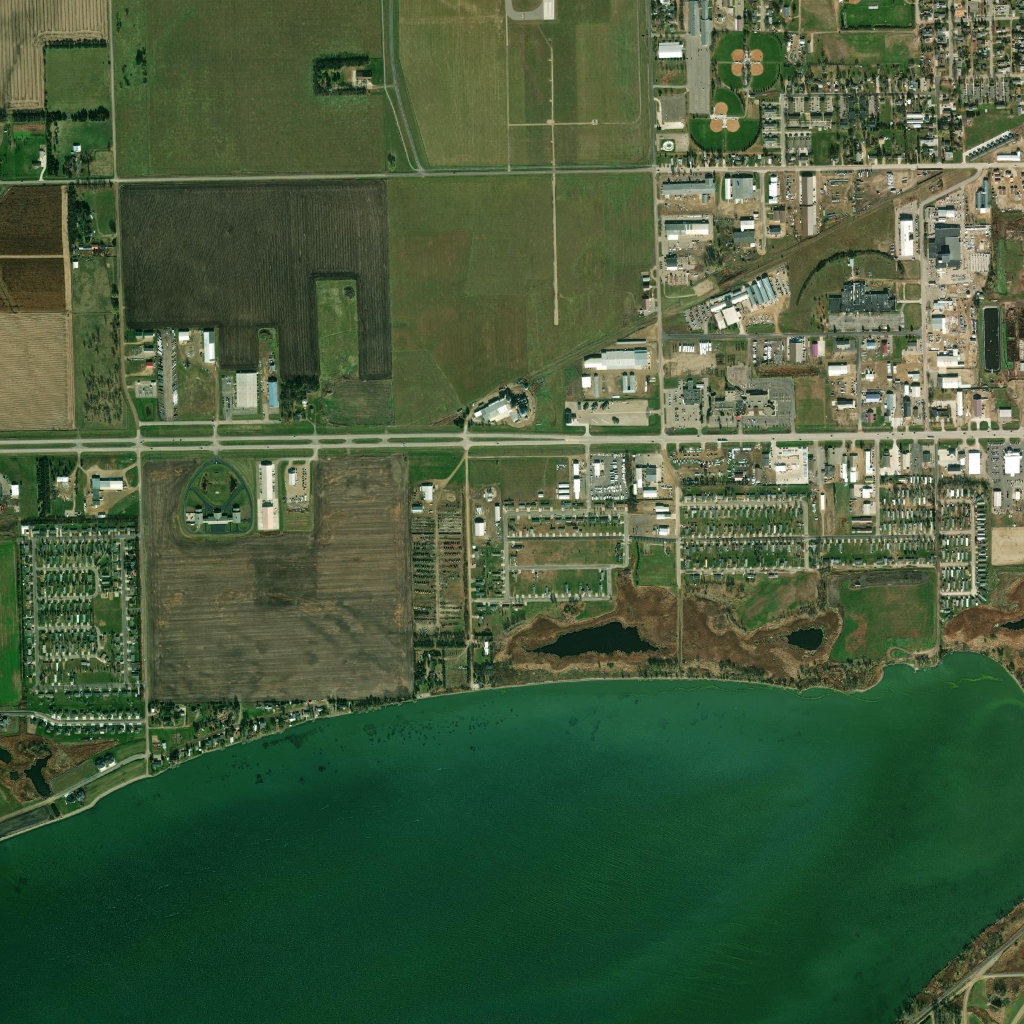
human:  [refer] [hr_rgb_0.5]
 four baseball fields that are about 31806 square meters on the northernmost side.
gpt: <box>[[70, 3, 76, 8, 0]]</box>